Field crop: maize
Growth stage: 1
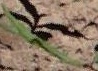
Species: maize